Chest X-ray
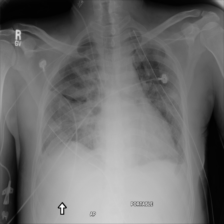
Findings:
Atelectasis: negative
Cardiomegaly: negative
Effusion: positive
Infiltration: positive
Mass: negative
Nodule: negative
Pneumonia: negative
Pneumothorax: negative
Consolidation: negative
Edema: negative
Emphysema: negative
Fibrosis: negative
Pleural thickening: negative
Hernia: negative